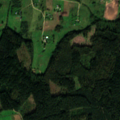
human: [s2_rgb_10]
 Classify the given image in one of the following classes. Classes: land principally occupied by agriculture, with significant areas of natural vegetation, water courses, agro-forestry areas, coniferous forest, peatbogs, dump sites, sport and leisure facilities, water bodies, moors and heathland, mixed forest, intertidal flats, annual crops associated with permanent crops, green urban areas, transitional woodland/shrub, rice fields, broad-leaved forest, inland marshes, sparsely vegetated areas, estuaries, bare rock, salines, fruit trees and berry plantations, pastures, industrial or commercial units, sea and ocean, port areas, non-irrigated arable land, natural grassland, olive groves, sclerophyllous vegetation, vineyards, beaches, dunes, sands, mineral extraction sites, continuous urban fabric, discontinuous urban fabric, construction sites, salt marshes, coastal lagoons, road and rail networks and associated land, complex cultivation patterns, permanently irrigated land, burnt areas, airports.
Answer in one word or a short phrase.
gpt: complex cultivation patterns, coniferous forest, mixed forest